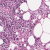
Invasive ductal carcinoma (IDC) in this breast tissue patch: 0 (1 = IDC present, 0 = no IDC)